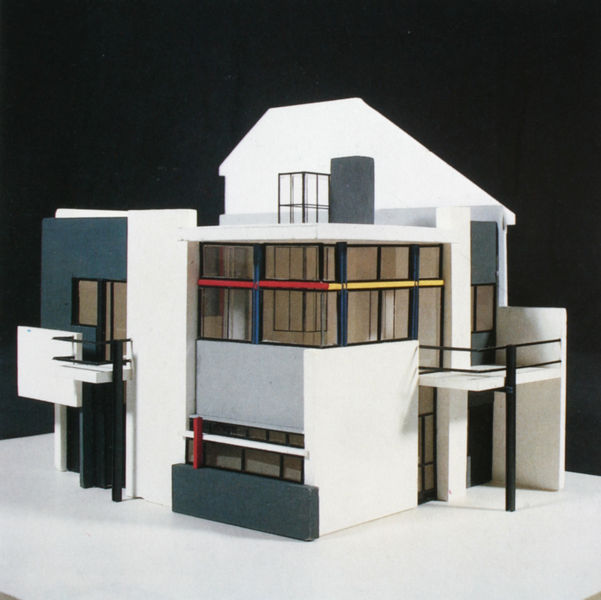
Titel: Haus Schröder, Utrecht (Modell)
Künstler: Gerrit Rietveld
Schlagwörter: blau, gelb, fenster, glas, schwarz, stützen, türkis, weiss, haus, rot, architektur, brüstung, balkon, ecke, modell, fassade, moderne, farben, geländer, balkone, foto, fotografie, eingang, stütze, veranda, eckig, beton, scheiben, schlicht, scheibe, klassische moderne, bauhaus, stäbe, etagen, platten, stahl, bau, austritt, verglasung, einfamilienhaus, doppelhaus, reihenhaus, de stijl, stahlbeton, de stijt, geret riedfeld, haus schröder, oudd, riedfeld, rietfeld, schlickt, schröder, utrecht